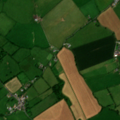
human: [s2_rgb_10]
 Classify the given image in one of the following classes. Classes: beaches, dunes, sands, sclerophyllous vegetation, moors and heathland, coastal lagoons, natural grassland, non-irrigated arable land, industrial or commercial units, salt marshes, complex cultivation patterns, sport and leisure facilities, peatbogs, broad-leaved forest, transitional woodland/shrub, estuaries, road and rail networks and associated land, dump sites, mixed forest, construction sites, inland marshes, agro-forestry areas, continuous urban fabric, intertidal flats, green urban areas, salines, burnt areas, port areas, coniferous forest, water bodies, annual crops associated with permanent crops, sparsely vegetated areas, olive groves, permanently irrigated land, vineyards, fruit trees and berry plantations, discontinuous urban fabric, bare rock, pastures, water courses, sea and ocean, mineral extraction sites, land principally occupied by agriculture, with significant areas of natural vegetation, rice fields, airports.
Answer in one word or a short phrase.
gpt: non-irrigated arable land, pastures